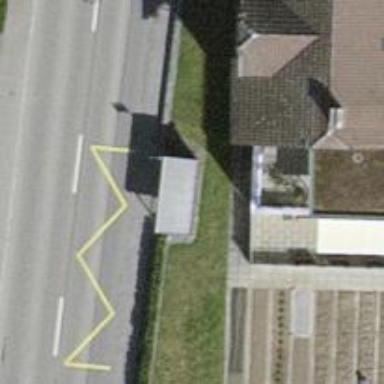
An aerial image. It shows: Bus stop with platform for public transport.